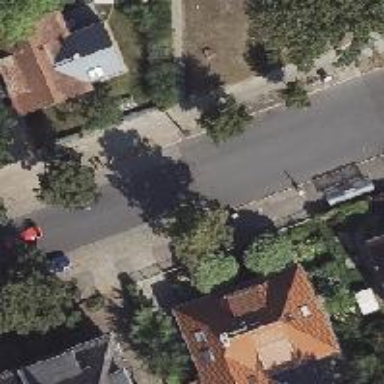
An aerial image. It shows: Footway along the road.